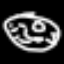
Label: donut